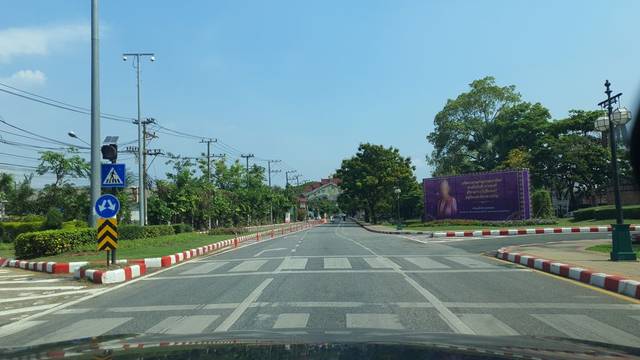
Region: Thailand
Coordinates: 18.788, 98.978